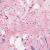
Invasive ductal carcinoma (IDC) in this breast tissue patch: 1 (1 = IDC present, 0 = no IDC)